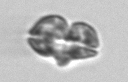
Label: Karenia